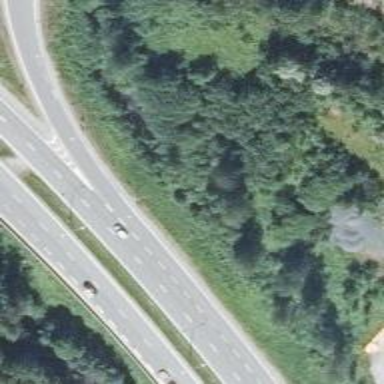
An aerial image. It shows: Motorway junction.